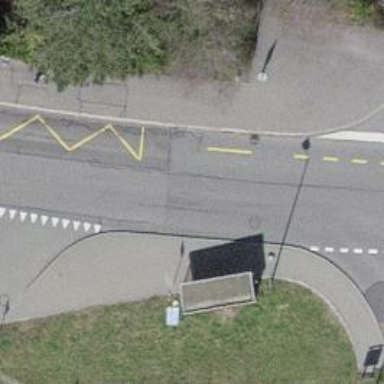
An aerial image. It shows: Public transport stop position.